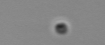
Label: nanoplankton_mix